Chest X-ray:
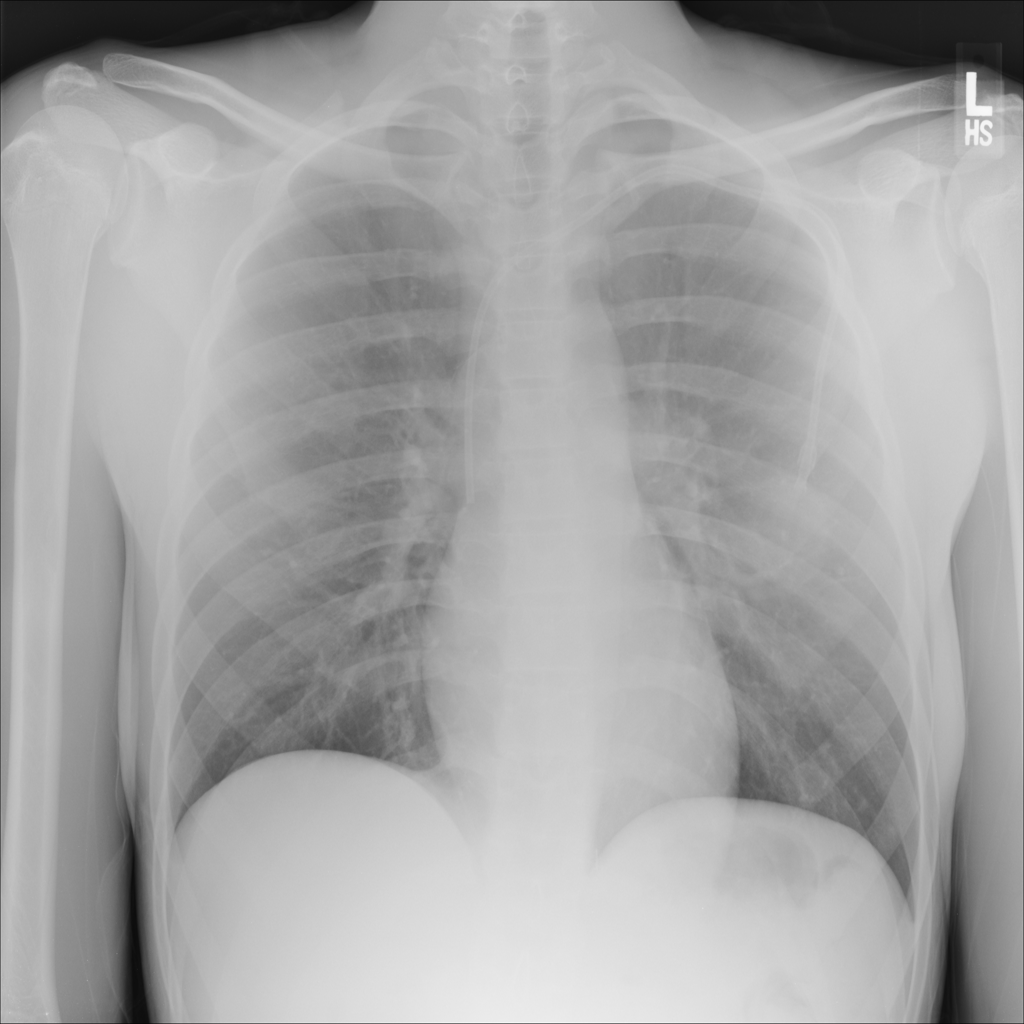
No abnormal finding: yes